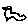
Label: bird